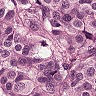
Metastatic tissue present: yes